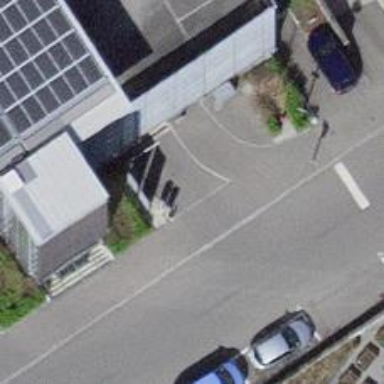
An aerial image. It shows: Parking entrance.